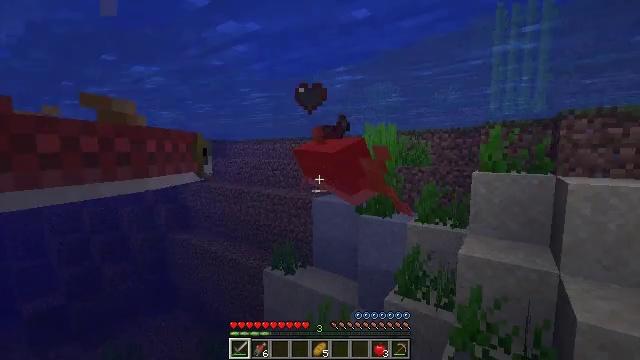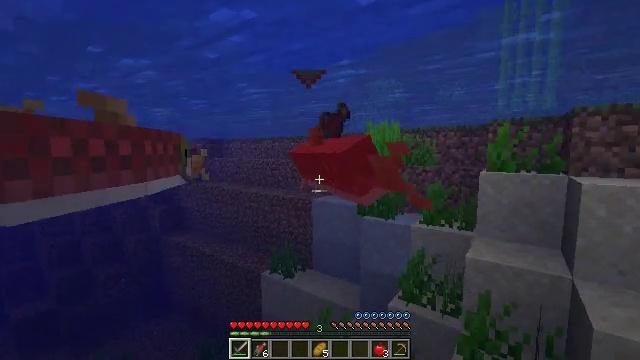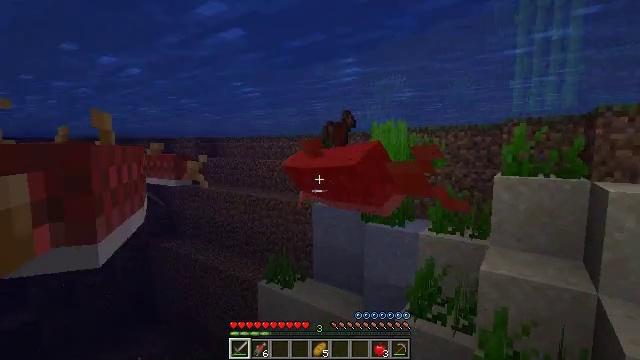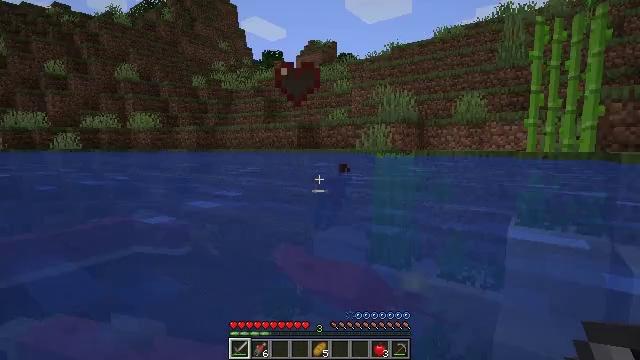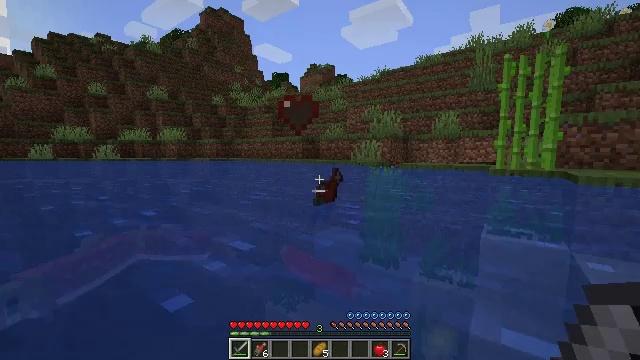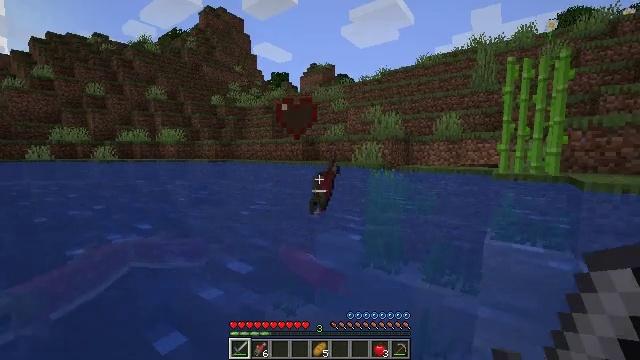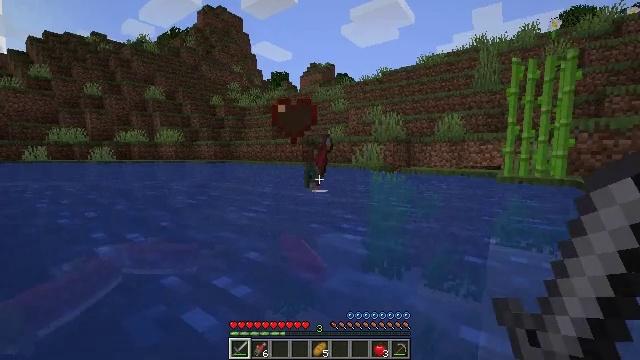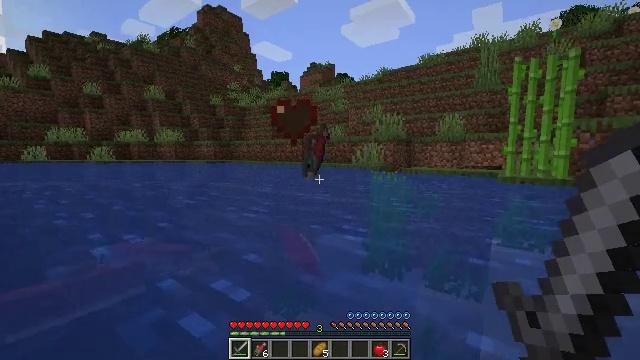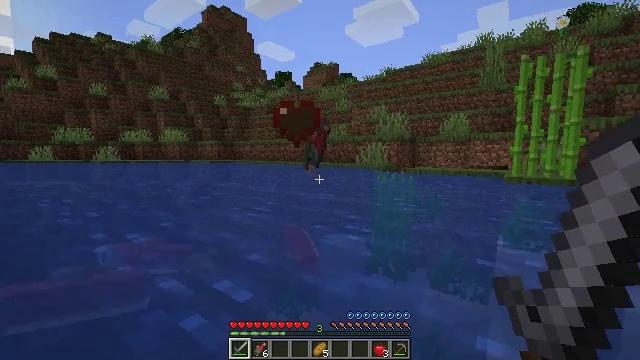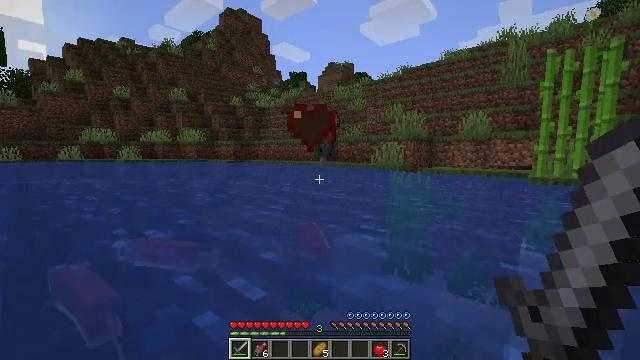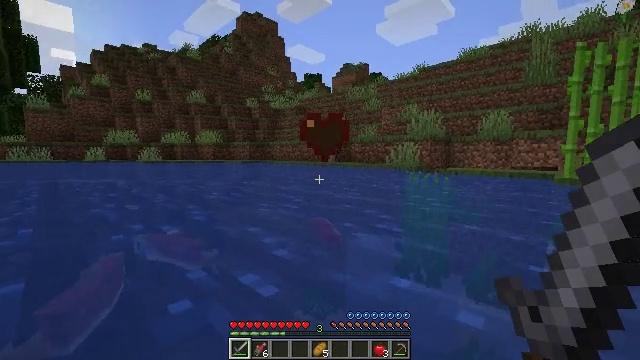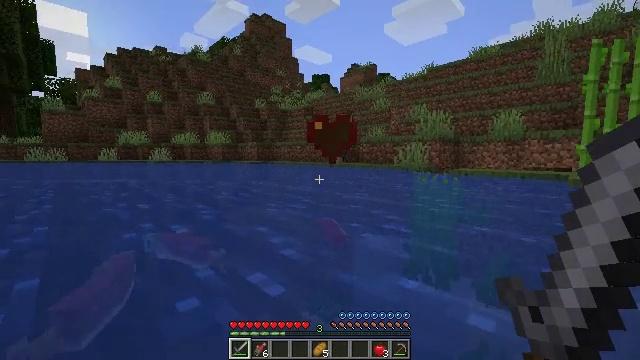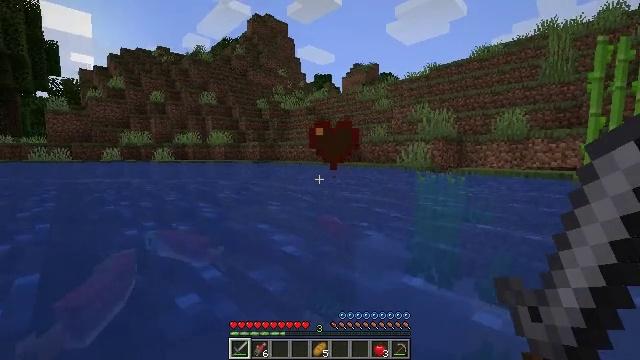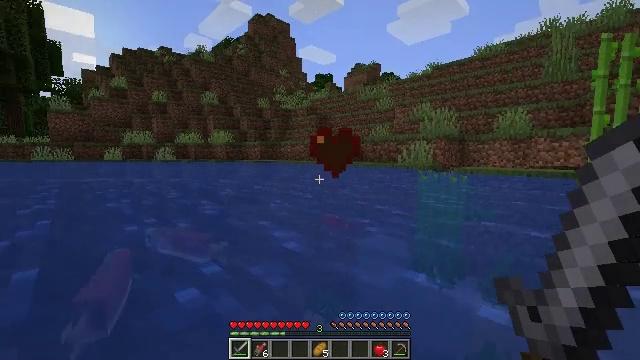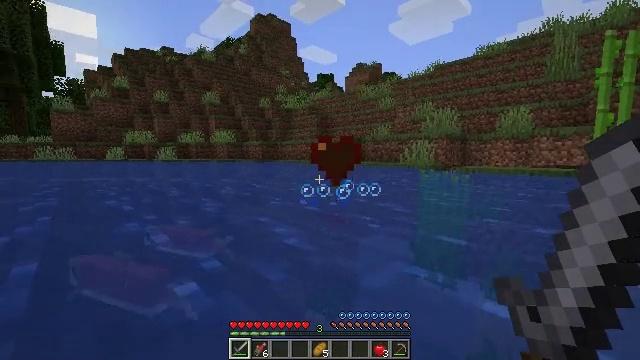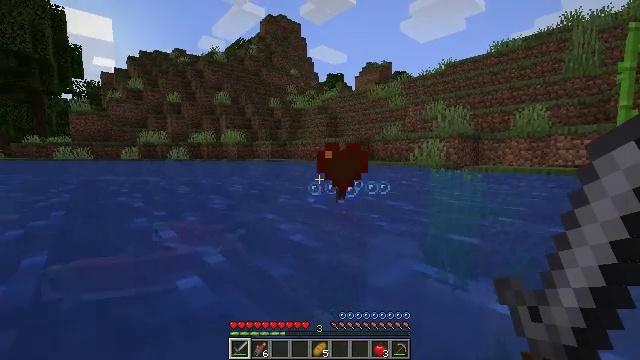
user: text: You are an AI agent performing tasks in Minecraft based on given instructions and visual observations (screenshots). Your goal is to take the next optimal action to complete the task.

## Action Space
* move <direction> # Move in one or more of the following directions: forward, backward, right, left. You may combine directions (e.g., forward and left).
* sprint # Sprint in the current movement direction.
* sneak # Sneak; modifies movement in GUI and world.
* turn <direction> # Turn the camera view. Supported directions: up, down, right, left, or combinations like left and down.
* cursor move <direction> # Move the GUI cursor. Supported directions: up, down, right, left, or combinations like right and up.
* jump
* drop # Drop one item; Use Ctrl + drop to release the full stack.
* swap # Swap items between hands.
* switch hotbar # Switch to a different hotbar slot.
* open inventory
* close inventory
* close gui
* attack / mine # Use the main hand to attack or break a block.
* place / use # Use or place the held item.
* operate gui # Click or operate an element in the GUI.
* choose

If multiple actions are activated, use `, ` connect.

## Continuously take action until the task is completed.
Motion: motion action
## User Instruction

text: Fish and kill the salmon.
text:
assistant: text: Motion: no_op
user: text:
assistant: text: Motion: no_op
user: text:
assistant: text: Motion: no_op
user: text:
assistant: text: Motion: no_op
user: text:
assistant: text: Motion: no_op
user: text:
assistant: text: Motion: no_op
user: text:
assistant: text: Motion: no_op
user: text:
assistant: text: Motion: no_op
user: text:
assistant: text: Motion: turn left
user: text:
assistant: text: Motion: turn left
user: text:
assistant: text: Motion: turn left
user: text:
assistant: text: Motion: no_op
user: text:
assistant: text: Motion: no_op
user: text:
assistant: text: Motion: move forward and move right
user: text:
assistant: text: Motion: move forward and move right, turn left
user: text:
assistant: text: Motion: move forward and move right, turn left and down
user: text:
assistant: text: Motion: move forward and move right, turn left and down
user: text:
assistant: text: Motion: move forward and move right, turn left and down
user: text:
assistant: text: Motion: move forward and move right, turn left and down
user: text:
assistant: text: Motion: move forward and move right, turn left and down
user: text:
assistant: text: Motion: move forward and move right, turn left and down
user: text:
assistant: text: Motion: move forward and move right, turn left and down
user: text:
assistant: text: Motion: move forward and move right, sprint
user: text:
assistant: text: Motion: move forward and move right, sprint
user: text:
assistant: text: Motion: move forward and move right, sprint
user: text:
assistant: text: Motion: move forward and move right, sprint, turn left
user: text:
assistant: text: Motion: move forward and move right, sprint, turn left
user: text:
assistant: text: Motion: move forward and move right, turn left
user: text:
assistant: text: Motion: move forward and move right, turn left
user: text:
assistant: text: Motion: move forward and move right, turn left